Question: I would like to improve the performance of the following in aggregate query.
Explain Plan:
'''
Execution Plan
----------------------------------------------------------
Plan hash value: 651646209
--------------------------------------------------------------------------------------------------
| Id | Operation | Name | Rows | Bytes | Cost (%CPU)| Time |
--------------------------------------------------------------------------------------------------
| 0 | SELECT STATEMENT | | 3 | 42 | 27948 (1)| 00:05:36 |
| 1 | SORT GROUP BY | | 3 | 42 | 27948 (1)| 00:05:36 |
| 2 | VIEW | | 56 | 784 | 27947 (1)| 00:05:36 |
| 3 | HASH GROUP BY | | 56 | 1344 | 27947 (1)| 00:05:36 |
|* 4 | TABLE ACCESS BY INDEX ROWID| T_SEARCH_DETAIL | 898 | 21552 | 27946 (1)| 00:05:36 |
|* 5 | INDEX RANGE SCAN | INDEX_CREATE_DT | 1254K| | 3451 (1)| 00:00:42 |
--------------------------------------------------------------------------------------------------
Predicate Information (identified by operation id):
---------------------------------------------------
4 - filter("TSD"."MATCH_SOURCE" IS NOT NULL AND "TSD"."MATCH_TYPE" IS NOT NULL AND
"TSD"."MATCH_TYPE" LIKE '%Exact%')
5 - access("TSD"."CREATE_DT">=TO_DATE(' 2012-12-11 00:00:00', 'syyyy-mm-dd
hh24:mi:ss') AND "TSD"."CREATE_DT"<TO_DATE(' 2013-04-23 00:00:00', 'syyyy-mm-dd
hh24:mi:ss'))
'''
Table DDL:

This query uses two tables and , with as match_id.
'''
SELECT ms,
SUM(ct)
FROM ( SELECT tsd.match_source ms,
tsd.match_type mt,
COUNT(tsd.search_id) ct
FROM t_search ts,
t_search_detail tsd
WHERE tsd.match_source IS NOT NULL
AND tsd.match_type IS NOT NULL
AND ts.match_id = tsd.match_id
AND tsd.match_type LIKE '%Exact%'
AND
(
tsd.create_dt >= to_date('12/11/2012', 'MM/DD/YYYY')
AND tsd.create_dt < (to_date('04/22/2013', 'MM/DD/YYYY')+1)
)
GROUP BY tsd.match_source,
tsd.match_type
)
GROUP BY ms
ORDER BY ms DESC
'''
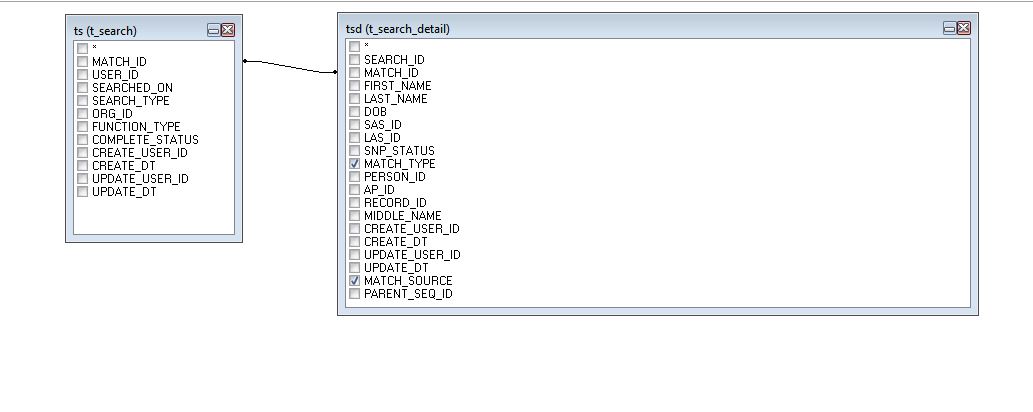
Answer: If it would be worthwhile to get access to the "%Exact%" rows through an index then you could do so by using a function-based index:
'''
create index ... on ... (case Coalesce(InStr(match_type,'Exact'),0) when 0 then null else 1 end)
'''
This would include in the index only the rows where the match type contains the string "Exact", and you would query on :
'''
where ... and
(case Coalecse(InStr(match_type,'Exact'),0) when 0 then null else 1 end) = 1
'''
You could combine a search on "Exact" with an index on date with:
'''
create index ... on ... (case Coalesce(InStr(match_type,'Exact'),0) when 0 then null else create_dt end)
'''
... which would index create_dt only for rows where the match_type includes "Exact".
You'd query with:
'''
case Coalesce(InStr(match_type,'Exact'),0) when 0 then null else create_dt end >= to_date('12/11/2012', 'MM/DD/YYYY') and
case Coalesce(InStr(match_type,'Exact'),0) when 0 then null else create_dt end < (to_date('04/22/2013', 'MM/DD/YYYY')+1)
'''